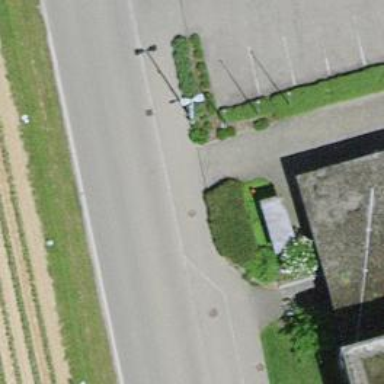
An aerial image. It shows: Asphalt sidewalk along the footway.